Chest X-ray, AP view. Patient: 56 years old, sex F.
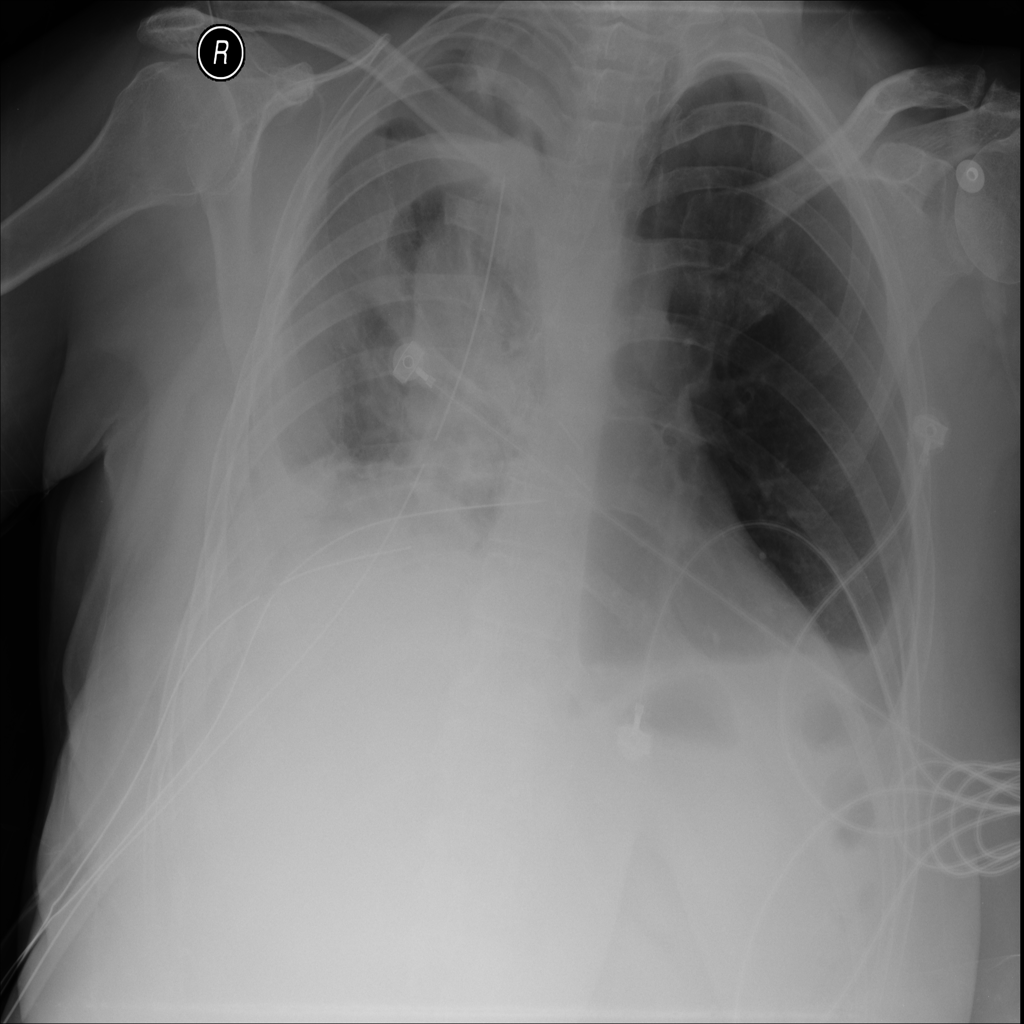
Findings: No Finding